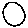
Label: circle